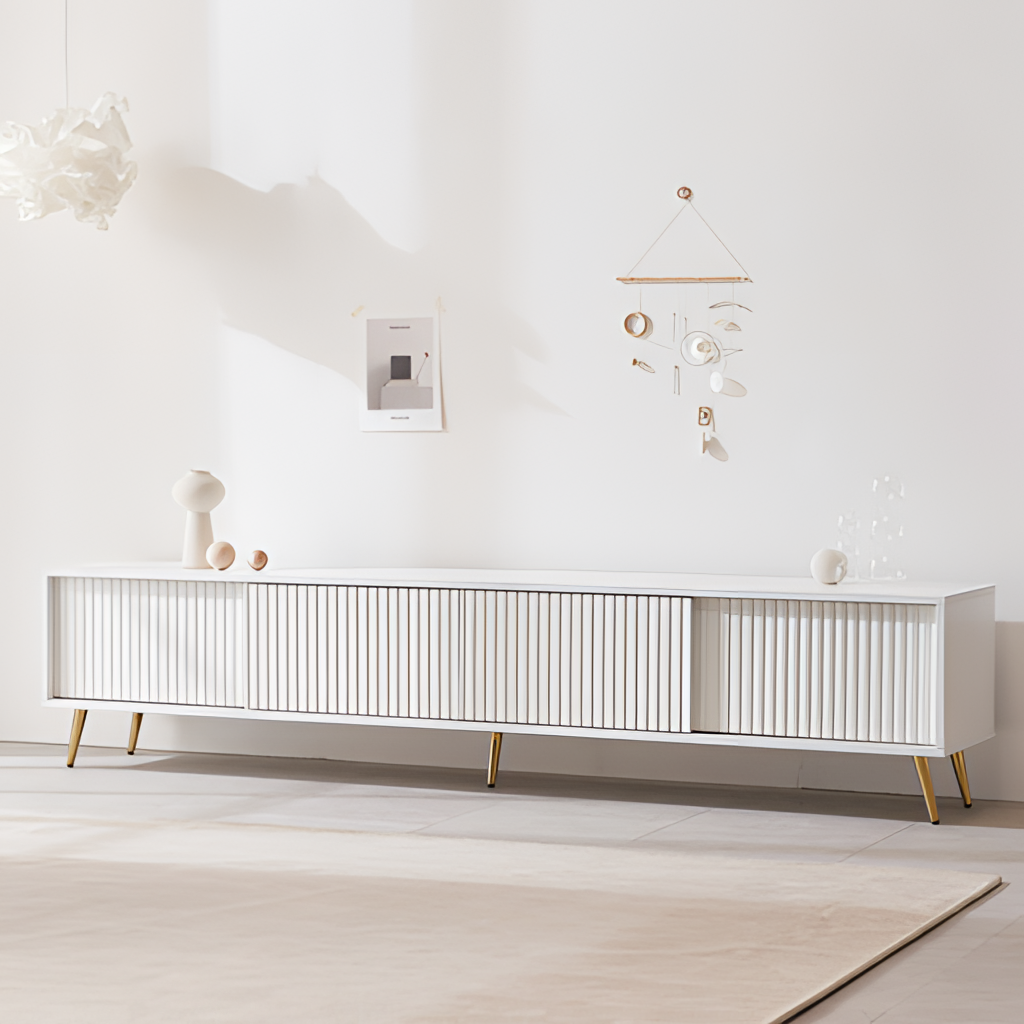
white wood sideboard, living room, contemporary, wood flooring, with solid pattern, white paint wallpaper, with solid pattern